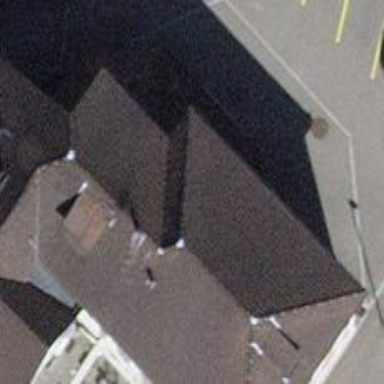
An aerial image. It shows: Restaurant.